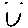
Label: smiley face